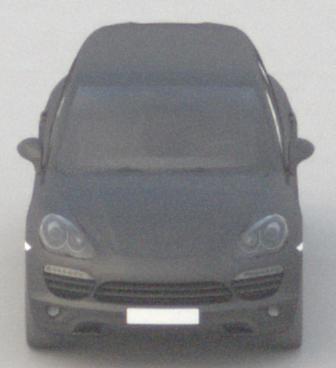
Make: Porsche
Model: Cayenne
Detailed model: Cayenne (958)
Model produced from: 2010/05
Model produced until: 2014/07
Doors: 5
Color: gray
Road condition: dry road
Daytime: morning or afternoon
Contrast: low contrast